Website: crate-barrel
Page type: account-dashboard
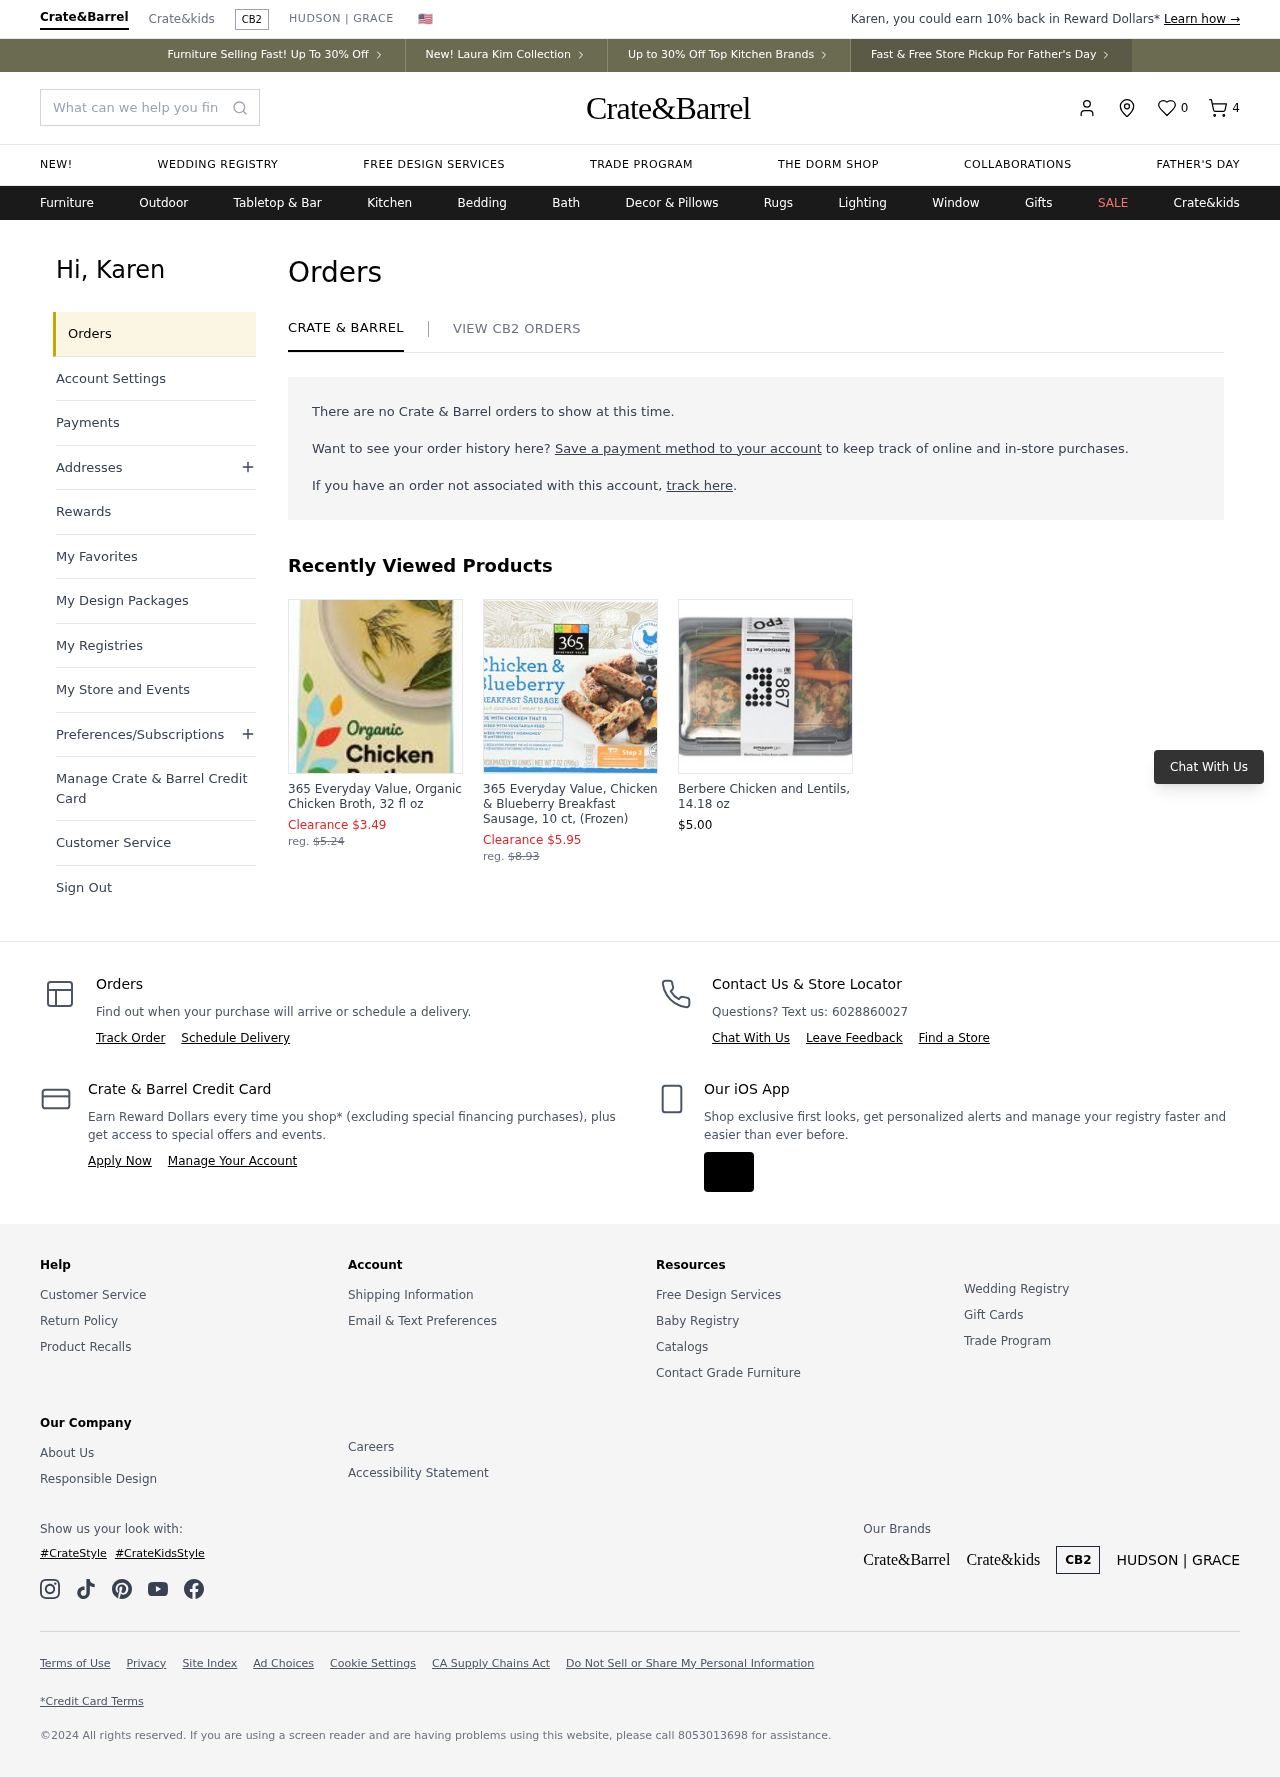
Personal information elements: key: PII_FIRSTNAME
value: Karen
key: PII_PHONE_ALT
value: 8053013698
Product elements: key: PRODUCT1_NAME
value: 365 Everyday Value, Organic Chicken Broth, 32 fl oz
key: PRODUCT1_PRICE
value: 3.49
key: PRODUCT2_NAME
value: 365 Everyday Value, Chicken & Blueberry Breakfast Sausage, 10 ct, (Frozen)
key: PRODUCT2_PRICE
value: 5.95
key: PRODUCT3_NAME
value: Berbere Chicken and Lentils, 14.18 oz
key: PRODUCT3_PRICE
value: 5
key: PRODUCT1_ORIGINAL_PRICE
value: $5.24
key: PRODUCT2_ORIGINAL_PRICE
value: $8.93
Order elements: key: ORDER_NUM_ITEMS
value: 4
Search elements: key: HEADER_SEARCH
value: What can we help you find?
Other elements: key: FAVORITES_COUNT
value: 0